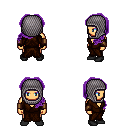
a pixel art fantasy rpg character, male body template, human, tanned skin, brown robe, gold greaves, purple princess hairstyle, chain hood, leather bracers, black shoes, four views (front, back, left, right), 2x2 character sprite sheet, small pixel art, hard edges, no anti-aliasing